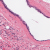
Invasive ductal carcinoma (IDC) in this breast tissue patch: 0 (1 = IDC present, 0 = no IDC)